Question: What event?
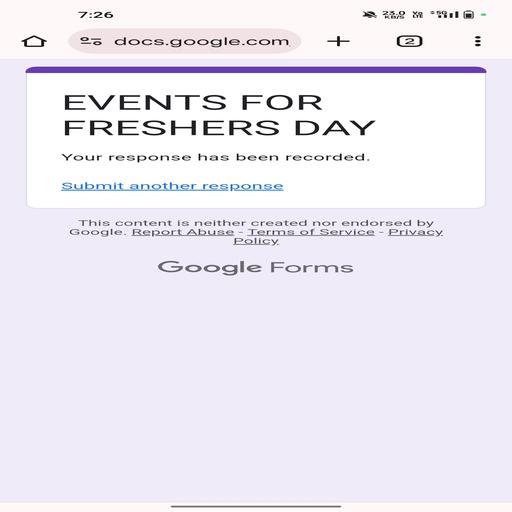
Answer: Freshers Day